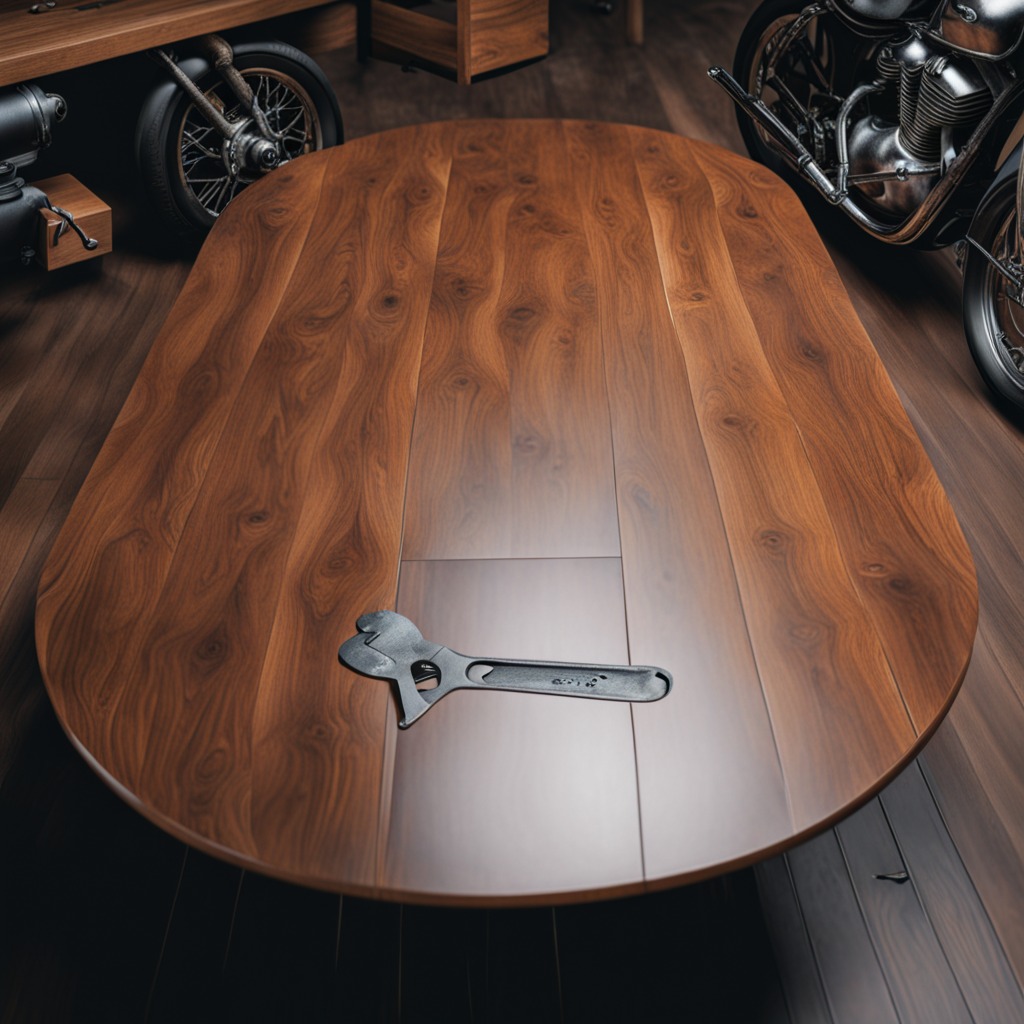
An wrench lies on the oil-spilled wooden table in the vintage motorcycle garage.